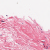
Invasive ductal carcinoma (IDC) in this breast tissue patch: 0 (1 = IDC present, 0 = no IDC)